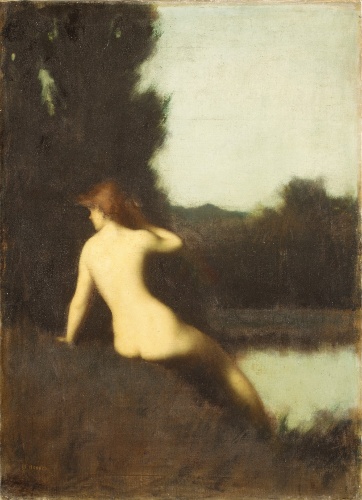
Title: A Bather (Echo)
Artist: Jean-Jacques Henner
Artist bio: French, Bernwiller 1829–1905 Paris
Date: 1881
Object type: Painting
Classification: Paintings
Medium: Oil on canvas
Dimensions: 38 1/8 x 27 3/4 in. (96.8 x 70.5 cm)
Department: European Paintings
Credit line: Catharine Lorillard Wolfe Collection, Bequest of Catharine Lorillard Wolfe, 1887
Accession year: 1887
Repository: Metropolitan Museum of Art, New York, NY
Tags: Female Nudes